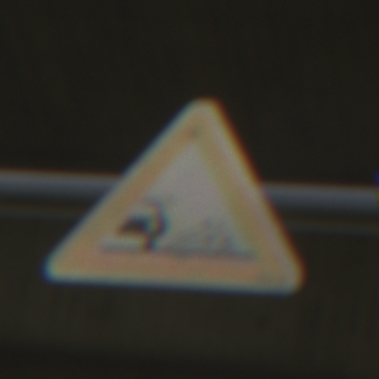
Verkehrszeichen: SplittSchotter
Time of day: SunriseSunset
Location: Outdoor (Suburban)
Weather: PartlyCloudy
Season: NotSpecified
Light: Natural